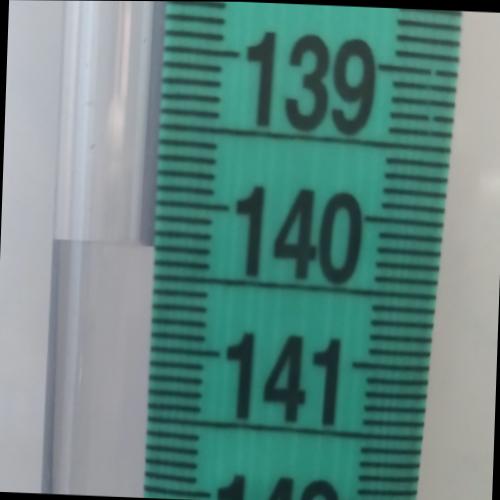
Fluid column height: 140.3 cm